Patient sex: M
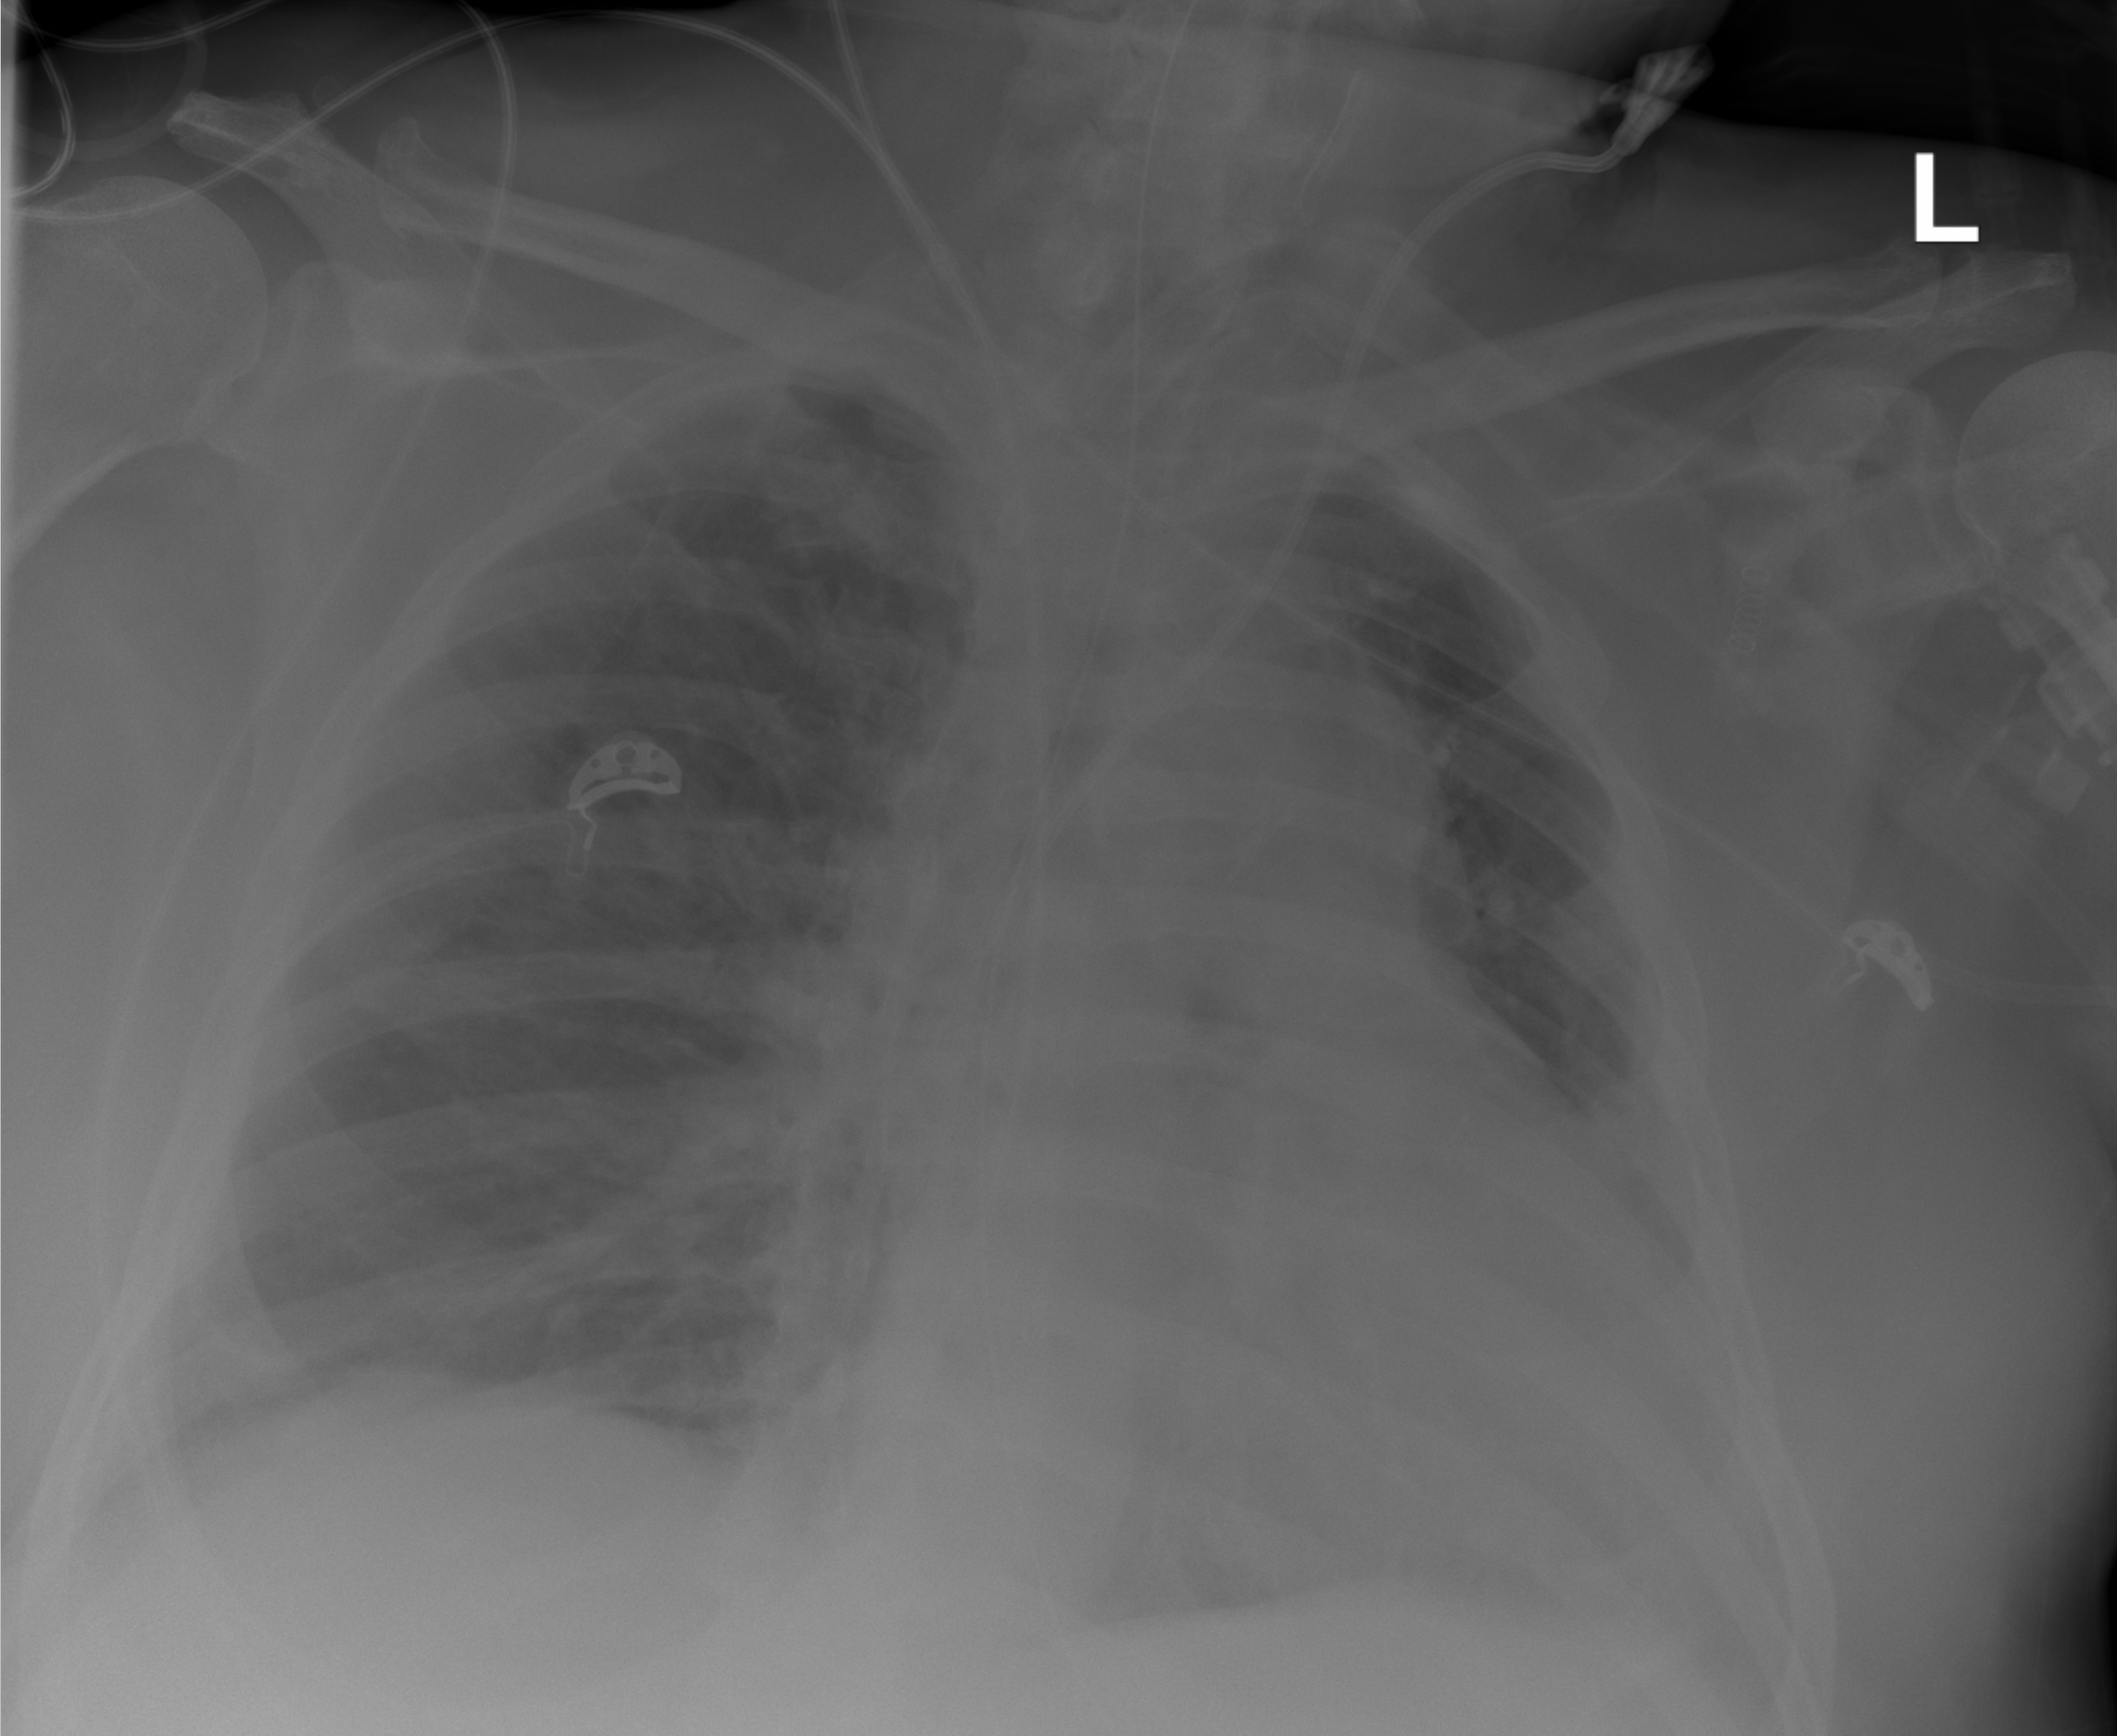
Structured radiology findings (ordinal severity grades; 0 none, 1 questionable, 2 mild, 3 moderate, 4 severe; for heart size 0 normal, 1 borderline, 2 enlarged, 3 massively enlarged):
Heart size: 2
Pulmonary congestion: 0
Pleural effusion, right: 1
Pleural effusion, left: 2
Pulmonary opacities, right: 0
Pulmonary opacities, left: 0
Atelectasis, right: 1
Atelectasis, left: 2